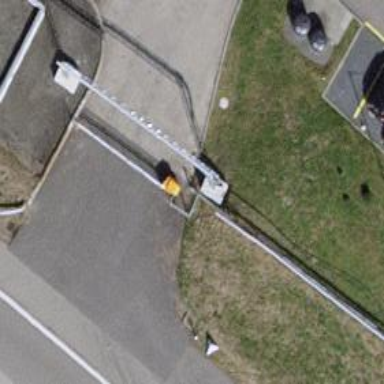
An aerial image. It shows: Lift gate barrier.